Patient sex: F
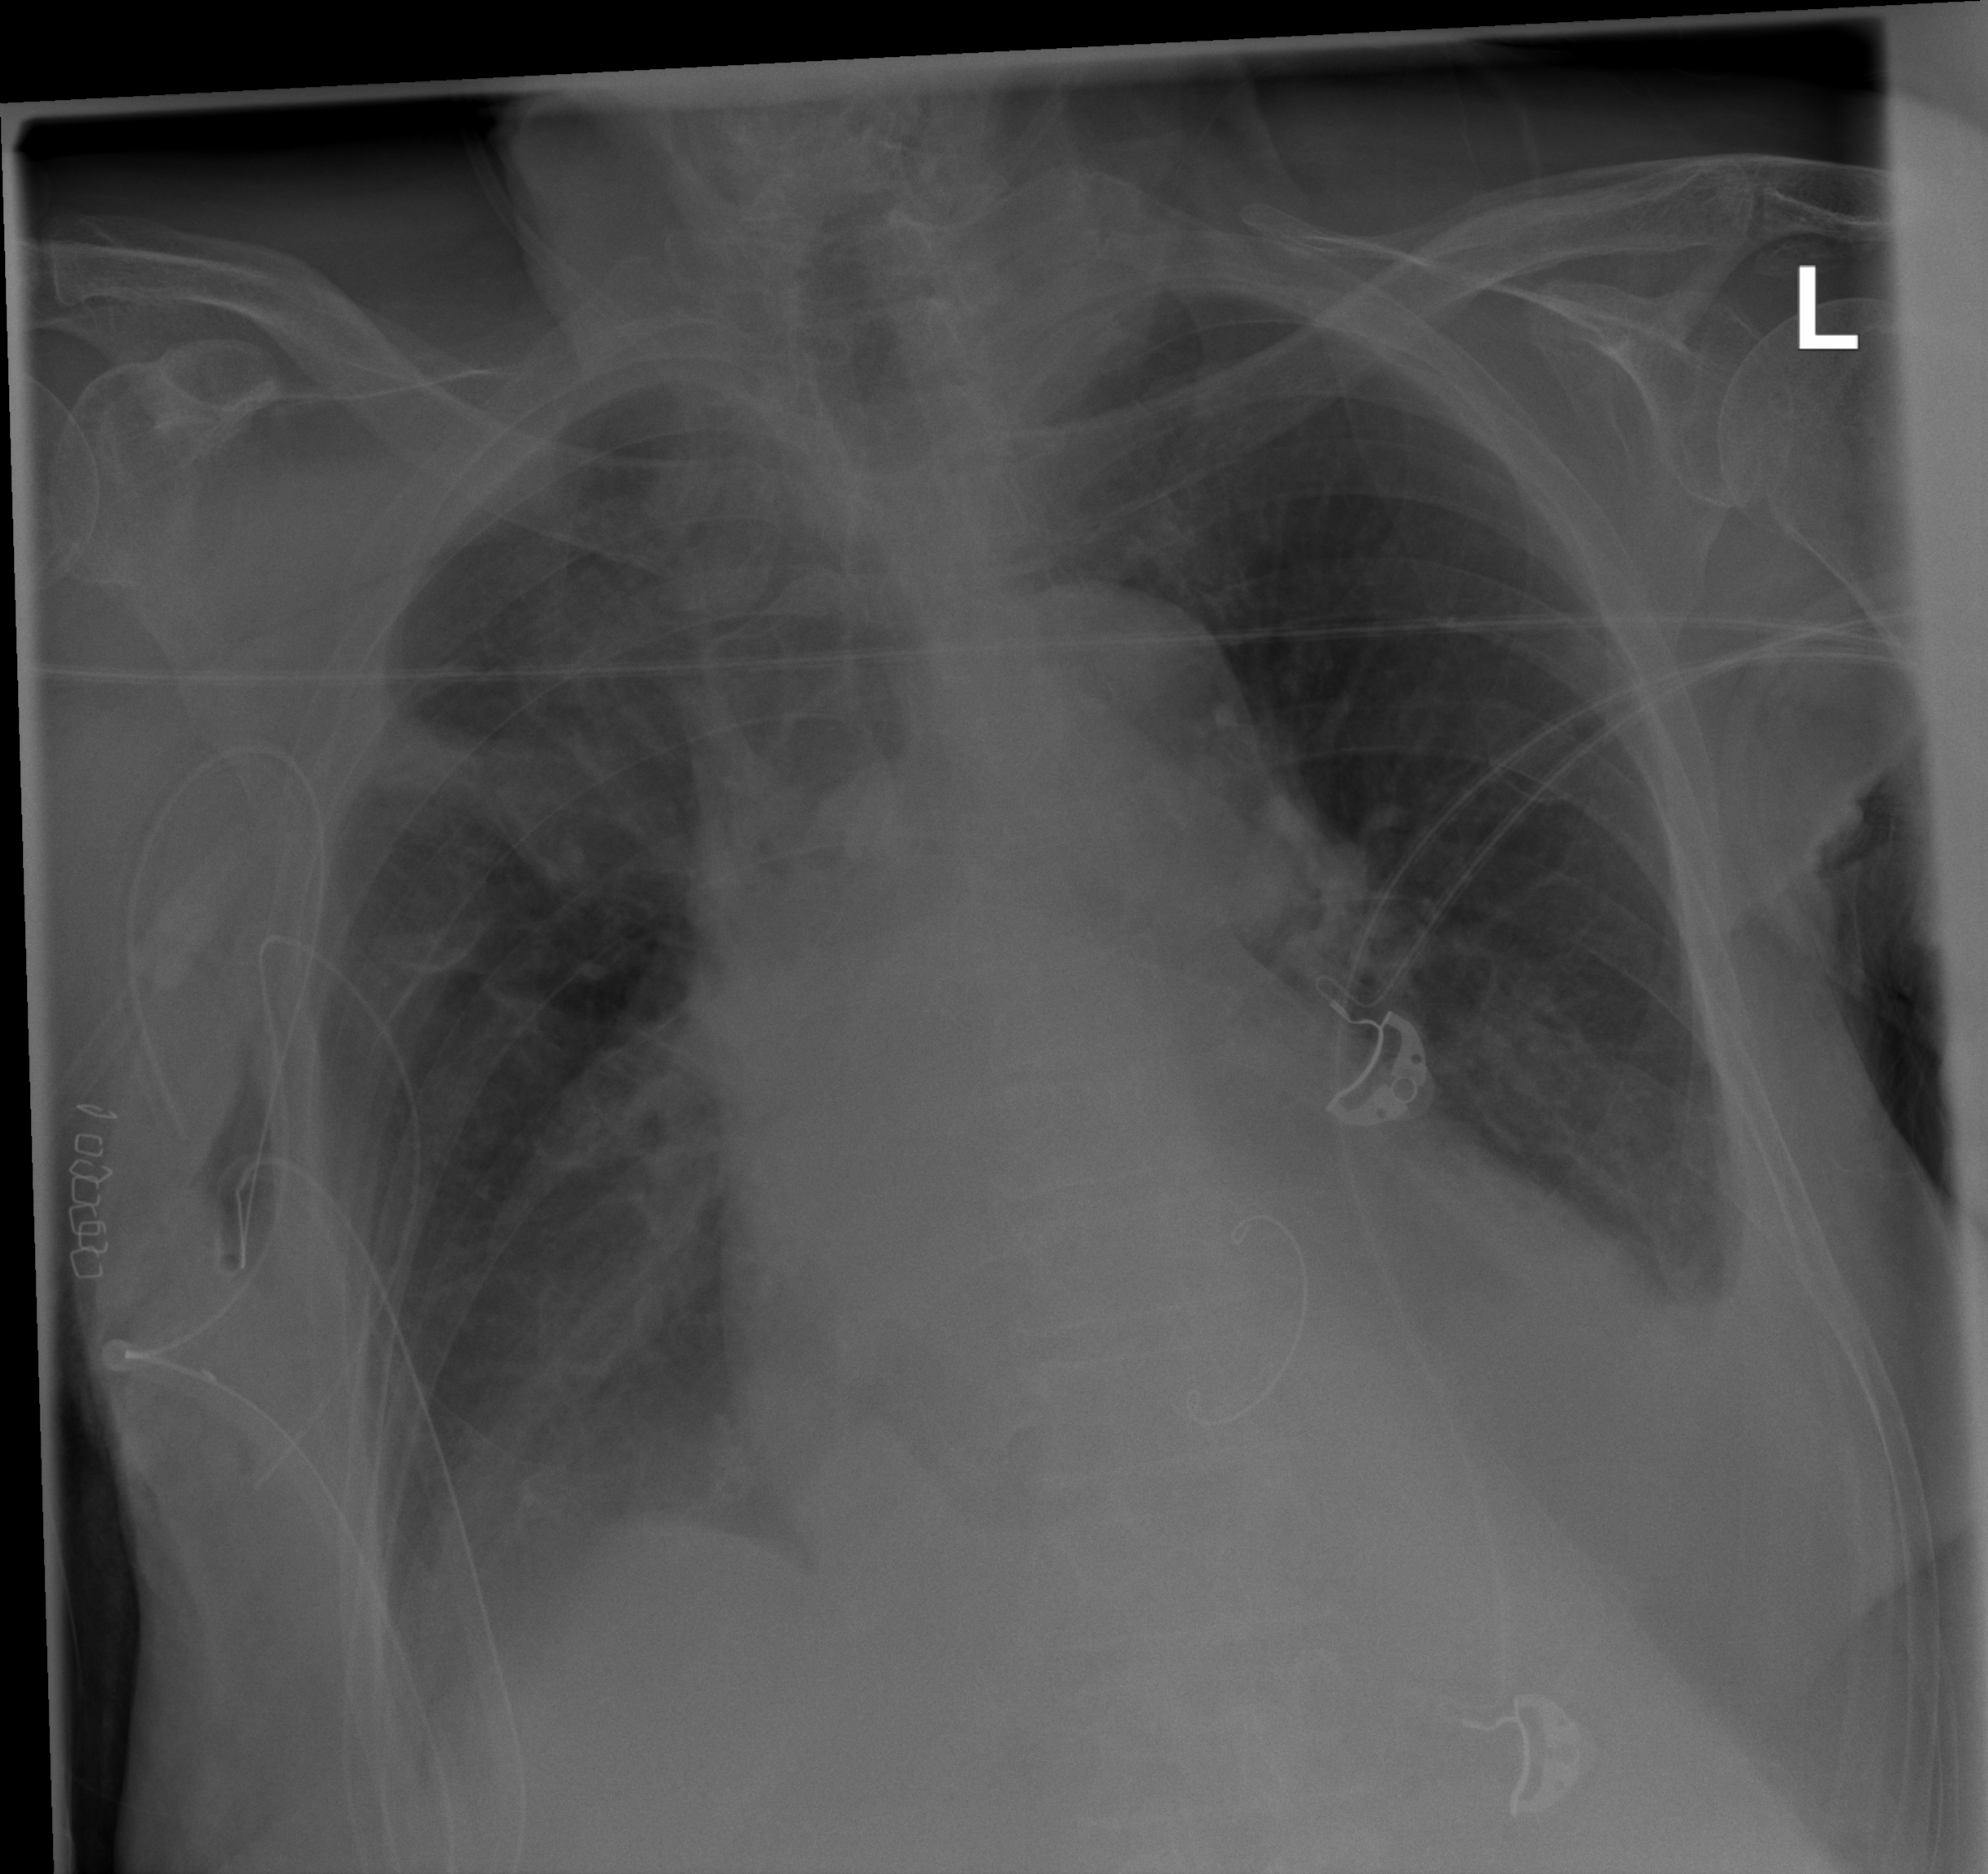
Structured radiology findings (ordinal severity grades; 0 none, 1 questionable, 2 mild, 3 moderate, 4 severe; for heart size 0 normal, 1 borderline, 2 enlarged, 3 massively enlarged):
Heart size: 2
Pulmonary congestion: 2
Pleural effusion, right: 2
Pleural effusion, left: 3
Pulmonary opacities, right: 0
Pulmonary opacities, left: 0
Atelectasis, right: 2
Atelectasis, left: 2